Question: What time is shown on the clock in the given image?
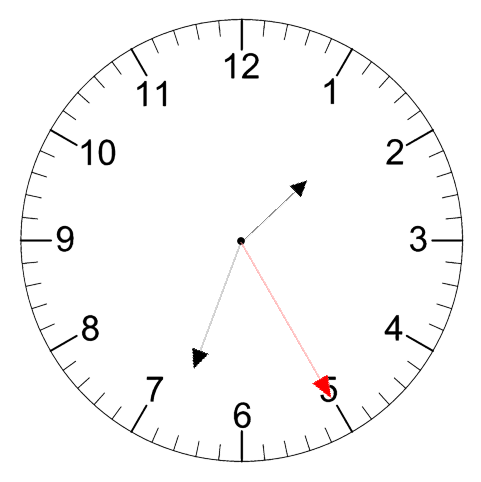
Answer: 01:33:25